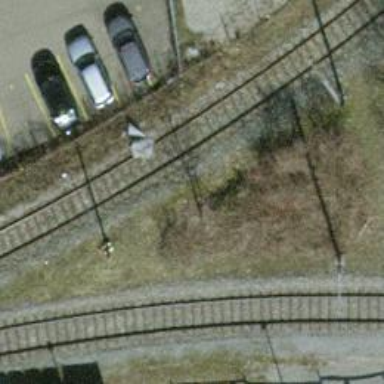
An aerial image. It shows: Disused railway.